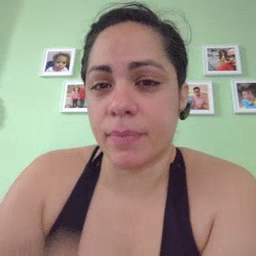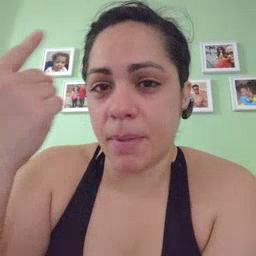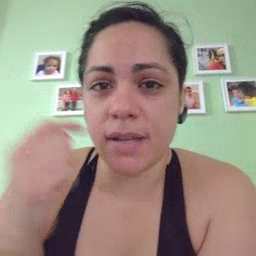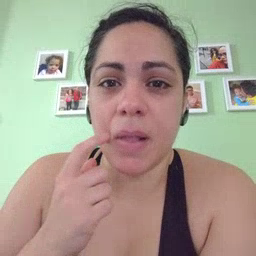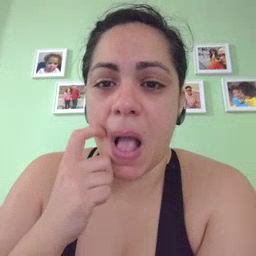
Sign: black